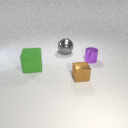
small brown metal cube to the right of large green rubber cube